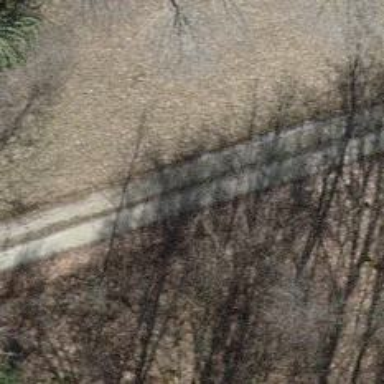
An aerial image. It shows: Gravel track with grade3 tracktype.